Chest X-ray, PA view. Patient: 37 years old, sex F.
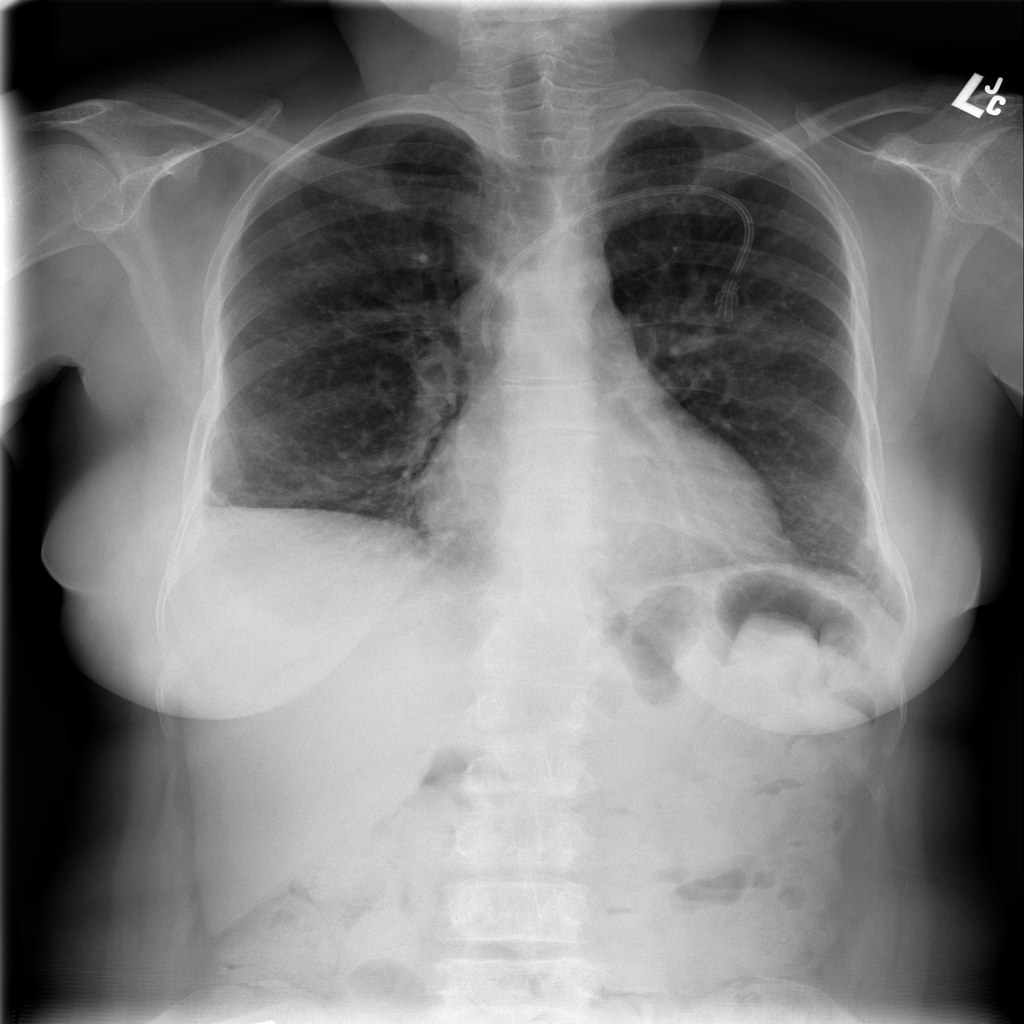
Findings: No Finding